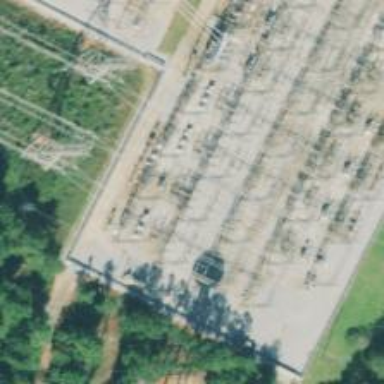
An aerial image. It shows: Switch for power supply.